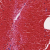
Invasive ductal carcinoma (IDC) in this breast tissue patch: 0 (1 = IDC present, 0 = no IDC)